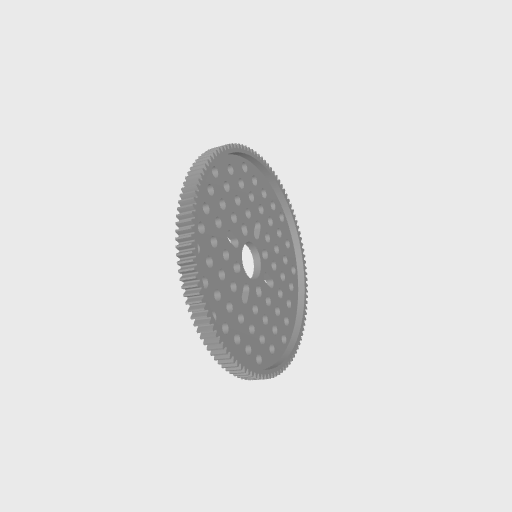
Part: HubMountAluminumGear105T